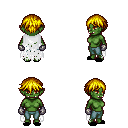
a pixel art fantasy rpg character, female body template, orc, green skin, white tattered cape, teal pants, blonde short bangs hairstyle, metal gloves, black slippers, four views (front, back, left, right), 2x2 character sprite sheet, small pixel art, hard edges, no anti-aliasing